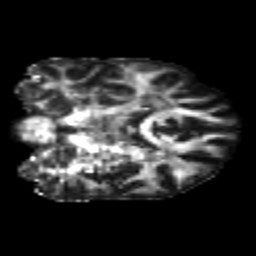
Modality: FA
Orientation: coronal
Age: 23
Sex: female
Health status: healthy
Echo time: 0.074 s